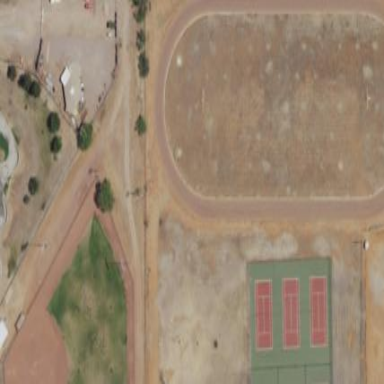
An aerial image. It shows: American football pitch for leisure and sport activities.